Question: I am doing tests with the importer of products in CSV and for several days it worked well, but today I added 10 new products and I get this error when importing:

Where can I see a log with the exact error? Or failing, how can I debug the import process to see the error?
And another thing, where you can suggest for future versions that the errors in the import are a little more explanatory ?.
Thank you.
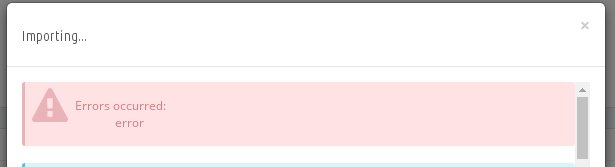
Answer: I recommend you to change the memory_limit from 128M to 512M.
I had the same problem and now it works fine.